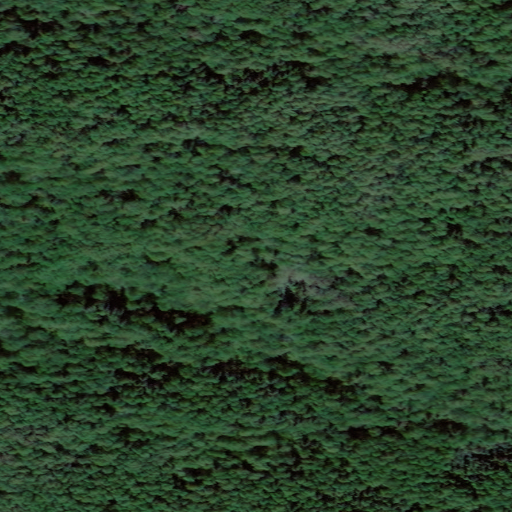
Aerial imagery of cape in Alaska named Dunce Cap Point containing only unknown